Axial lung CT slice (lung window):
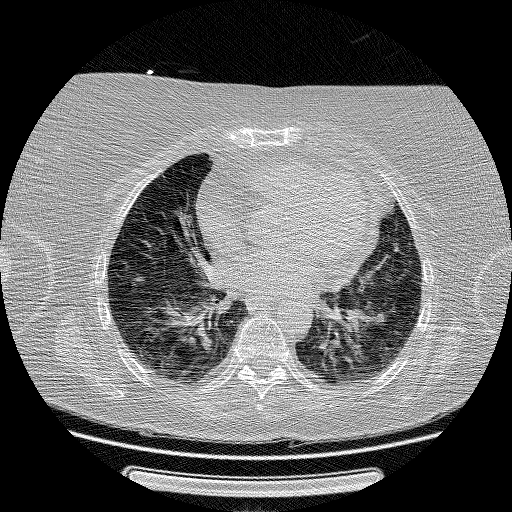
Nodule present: no